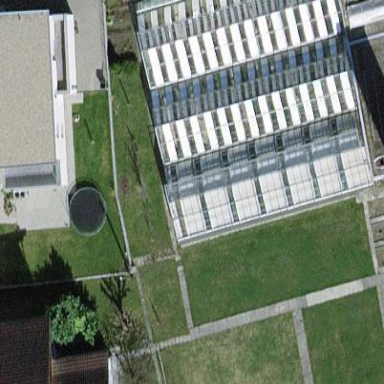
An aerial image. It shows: Greenhouse.